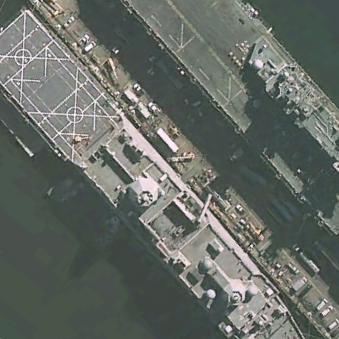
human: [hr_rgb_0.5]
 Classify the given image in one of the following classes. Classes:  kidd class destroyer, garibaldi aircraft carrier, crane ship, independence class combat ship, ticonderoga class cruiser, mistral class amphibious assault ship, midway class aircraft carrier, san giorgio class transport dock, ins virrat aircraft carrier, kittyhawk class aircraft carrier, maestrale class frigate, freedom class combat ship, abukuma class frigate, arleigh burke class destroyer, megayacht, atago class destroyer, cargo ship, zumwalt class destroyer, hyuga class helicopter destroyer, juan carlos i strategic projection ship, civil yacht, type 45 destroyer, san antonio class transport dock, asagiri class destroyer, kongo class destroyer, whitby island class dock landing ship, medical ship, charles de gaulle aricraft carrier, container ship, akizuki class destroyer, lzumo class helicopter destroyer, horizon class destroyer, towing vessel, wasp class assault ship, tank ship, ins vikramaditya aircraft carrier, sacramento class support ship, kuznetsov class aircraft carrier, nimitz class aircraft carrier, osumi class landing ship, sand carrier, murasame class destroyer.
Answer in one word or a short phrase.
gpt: San Antonio class transport dock